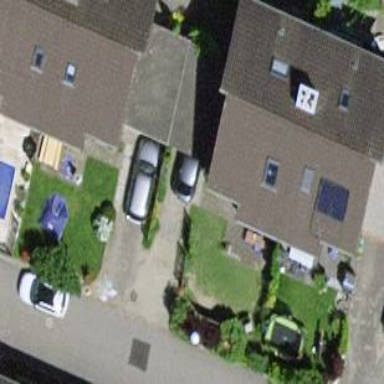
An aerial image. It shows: Semi-detached house.